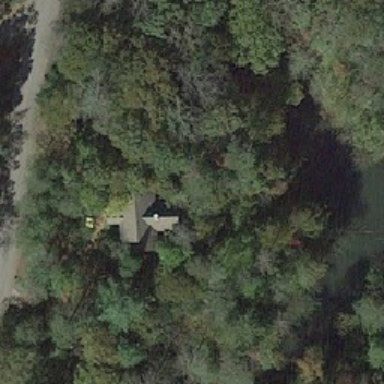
This is a cottage with many trees .